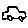
Label: car